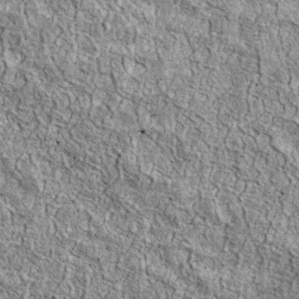
Label: non_frost